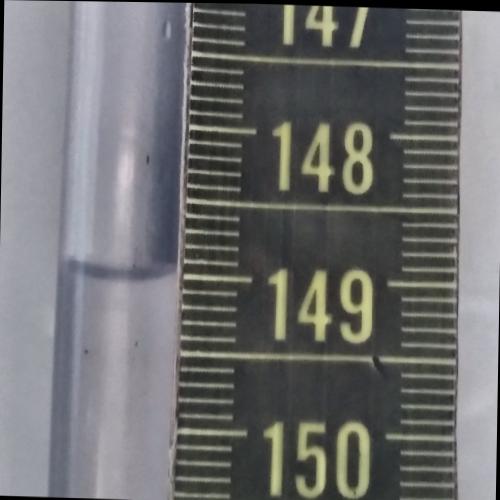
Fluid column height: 149.0 cm